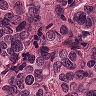
Metastatic tissue present: yes